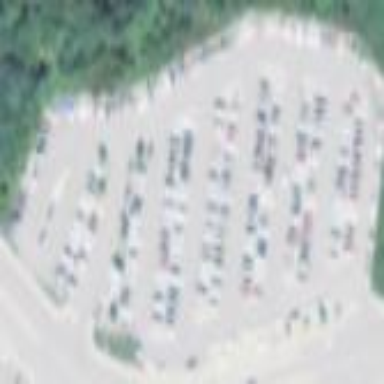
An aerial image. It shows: Parking lot with park and ride facilities.